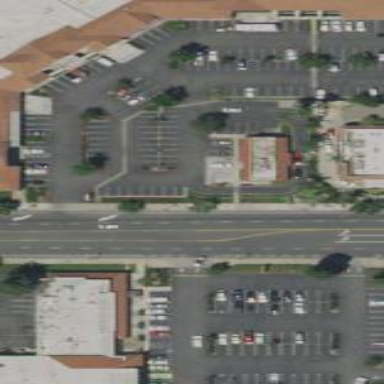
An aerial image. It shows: Retail building.